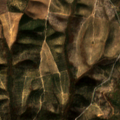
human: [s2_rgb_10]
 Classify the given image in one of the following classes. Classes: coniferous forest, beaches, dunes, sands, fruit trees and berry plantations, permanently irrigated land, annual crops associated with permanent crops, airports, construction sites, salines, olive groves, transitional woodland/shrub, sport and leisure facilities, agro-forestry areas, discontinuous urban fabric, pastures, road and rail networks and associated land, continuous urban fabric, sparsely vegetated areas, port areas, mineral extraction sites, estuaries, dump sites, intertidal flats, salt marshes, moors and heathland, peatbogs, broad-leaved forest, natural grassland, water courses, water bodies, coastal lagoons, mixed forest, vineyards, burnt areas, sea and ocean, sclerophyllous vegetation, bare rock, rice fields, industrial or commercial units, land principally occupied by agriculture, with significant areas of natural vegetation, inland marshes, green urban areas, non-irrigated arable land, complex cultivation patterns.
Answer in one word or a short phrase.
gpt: olive groves, transitional woodland/shrub